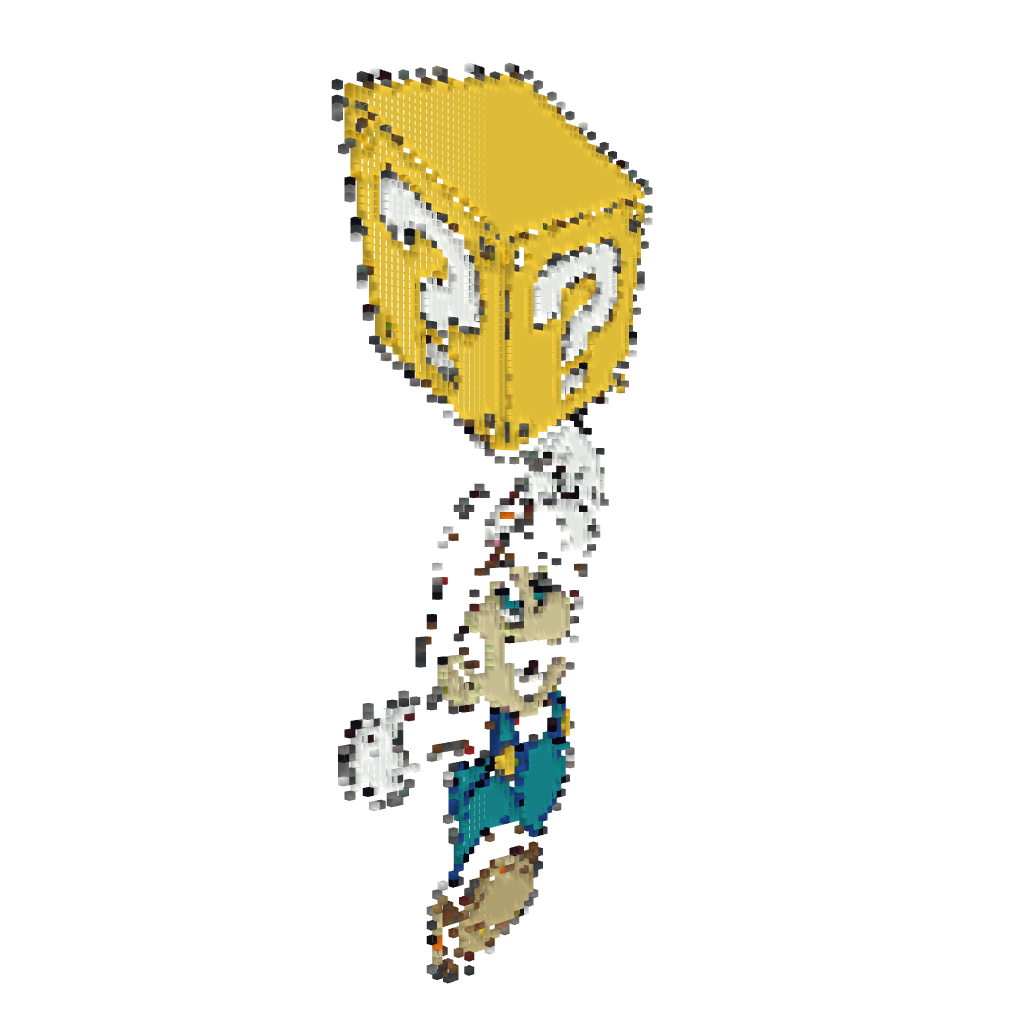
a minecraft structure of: Super Mario Block Punch (ErnieCIII)